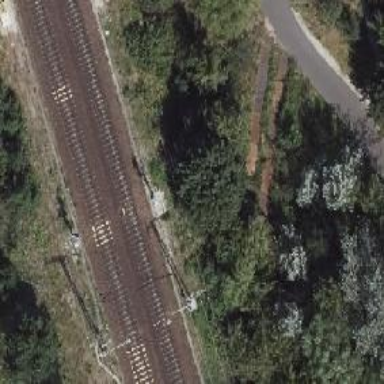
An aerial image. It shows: Railway signal.